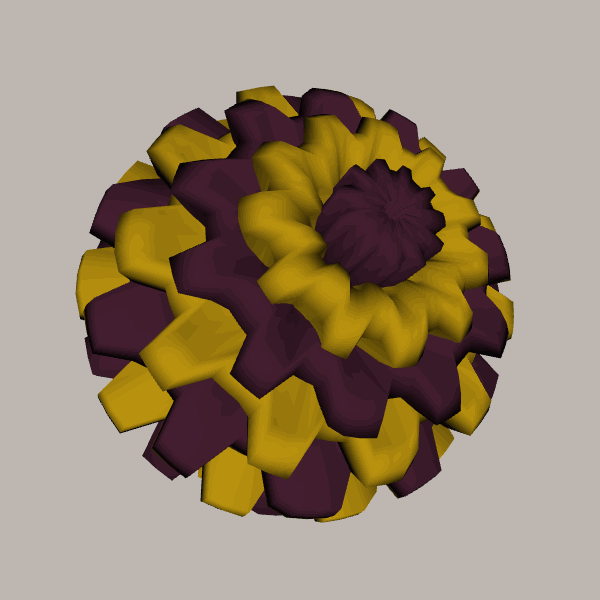
Background: light